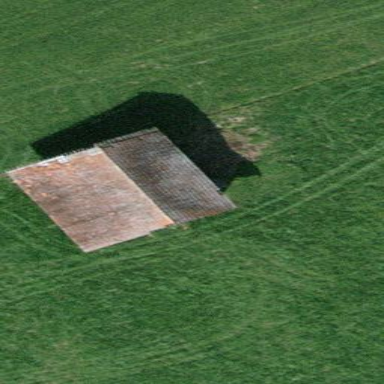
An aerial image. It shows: Farm auxiliary building.